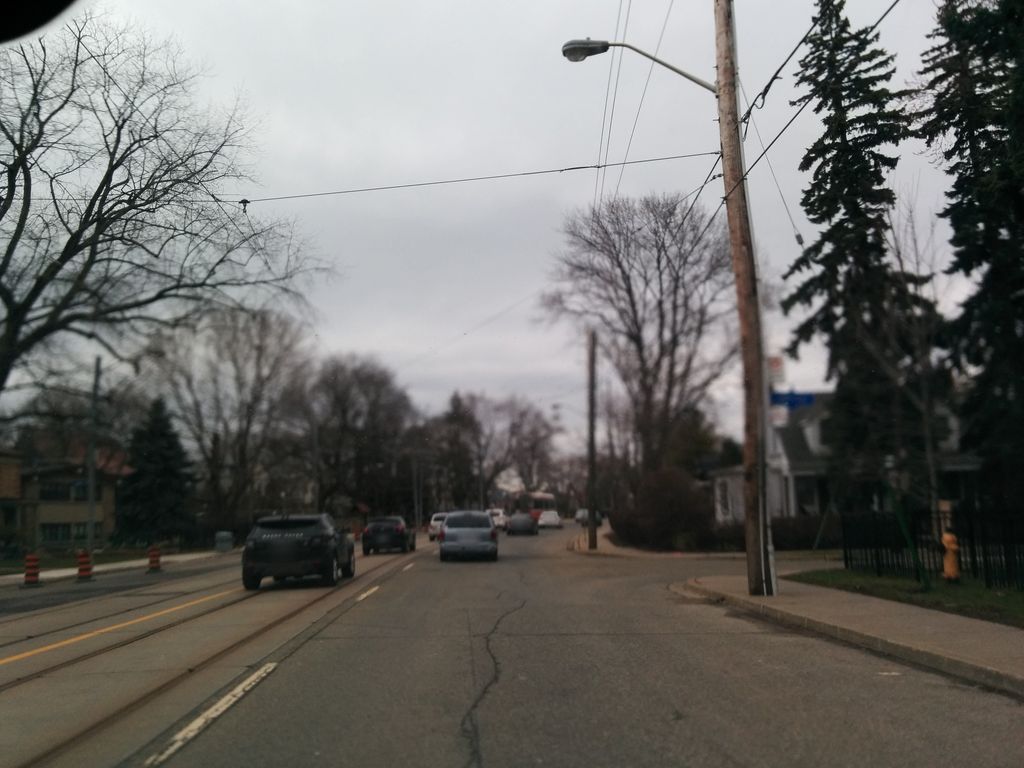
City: toronto